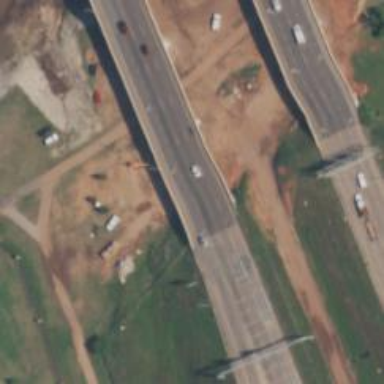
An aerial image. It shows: Bridge over motorway.